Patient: sex M, age 62
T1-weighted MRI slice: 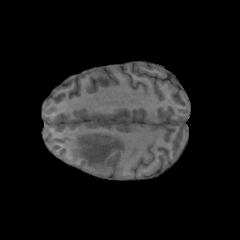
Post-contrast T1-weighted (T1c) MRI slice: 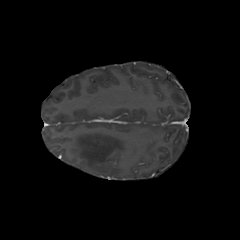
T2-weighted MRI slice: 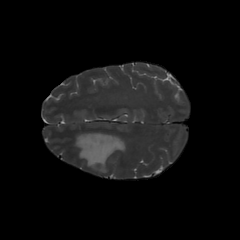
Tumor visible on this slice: yes
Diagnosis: Glioblastoma, IDH-wildtype
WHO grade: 4